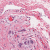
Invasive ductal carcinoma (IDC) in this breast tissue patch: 1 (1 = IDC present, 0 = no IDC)